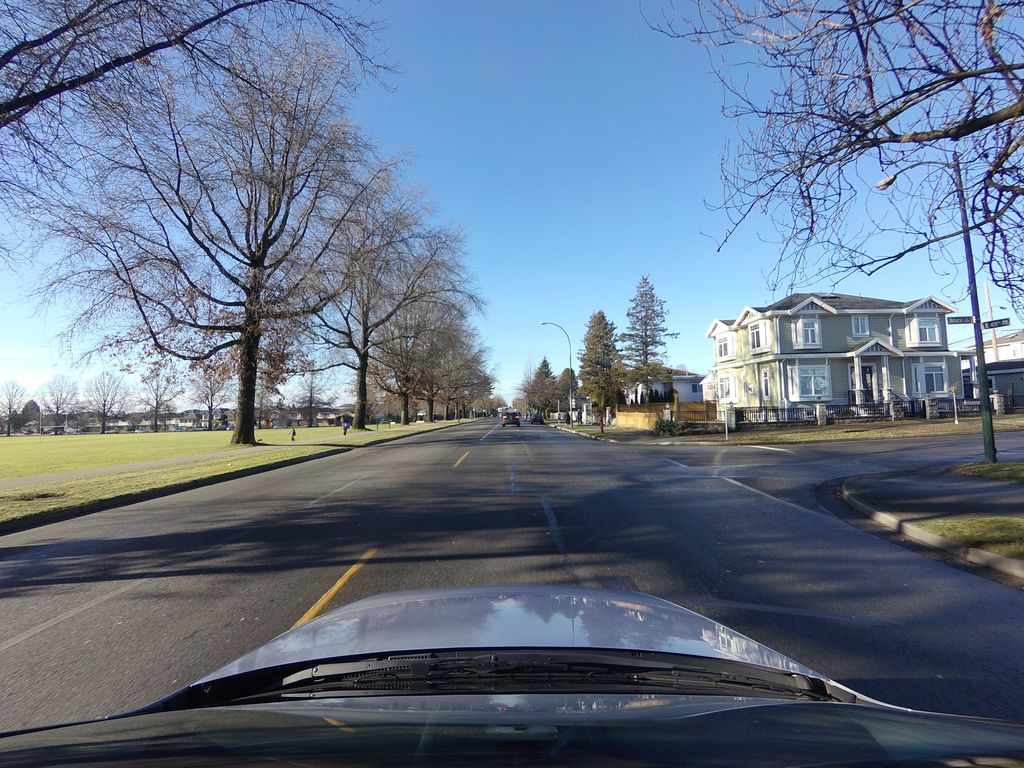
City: vancouver